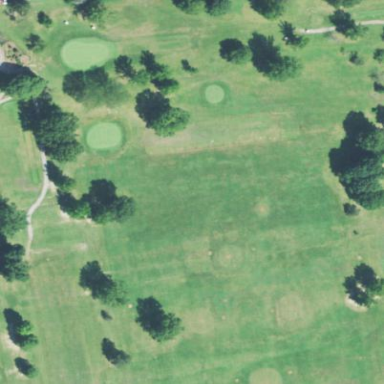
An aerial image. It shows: Driving range for golf practice.